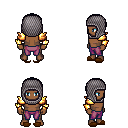
a pixel art fantasy rpg character, male body template, human, dark skin, gold arm armor, magenta pants, raven plain hairstyle, chain hood, brown slippers, four views (front, back, left, right), 2x2 character sprite sheet, small pixel art, hard edges, no anti-aliasing